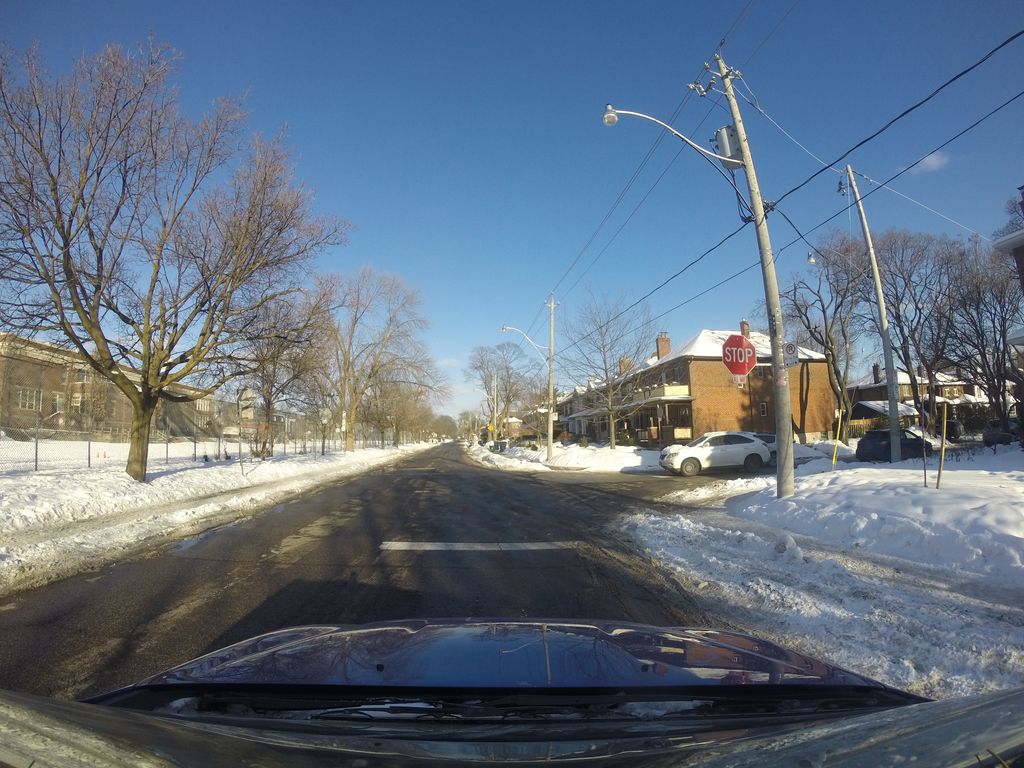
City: toronto